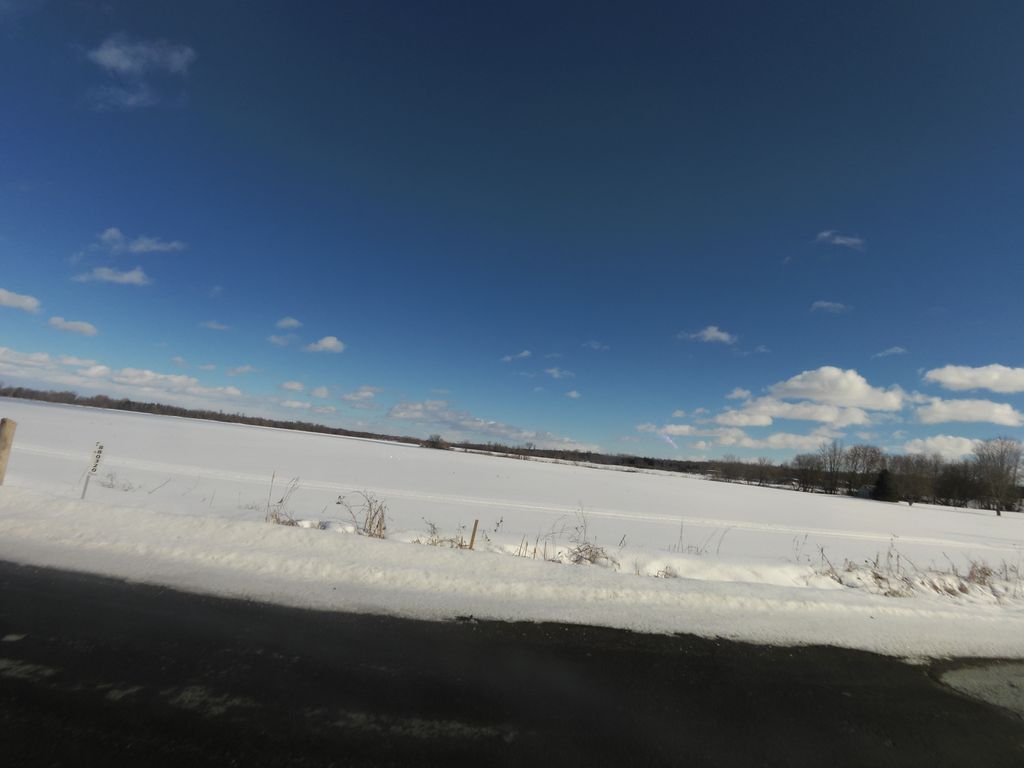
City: ottawa-gatineau